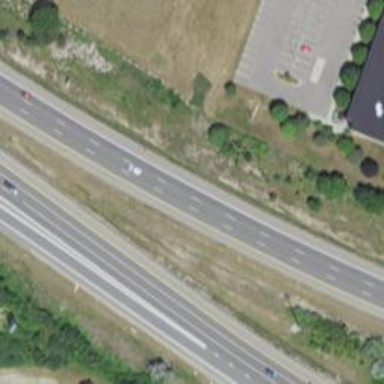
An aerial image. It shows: Asphalt motorway.